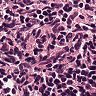
Metastatic tissue present: no